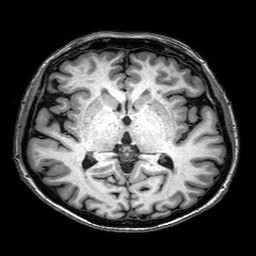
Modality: T1w
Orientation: coronal
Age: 75
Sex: female
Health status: healthy
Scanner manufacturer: philips
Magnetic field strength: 3 T